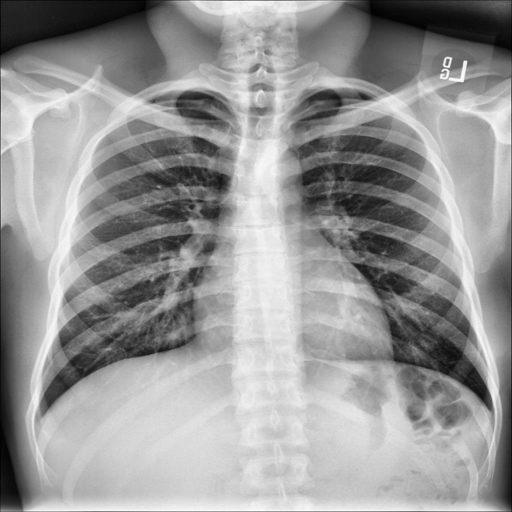
Finding: NORMAL